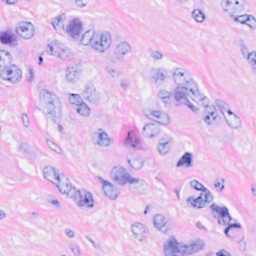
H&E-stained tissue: Breast